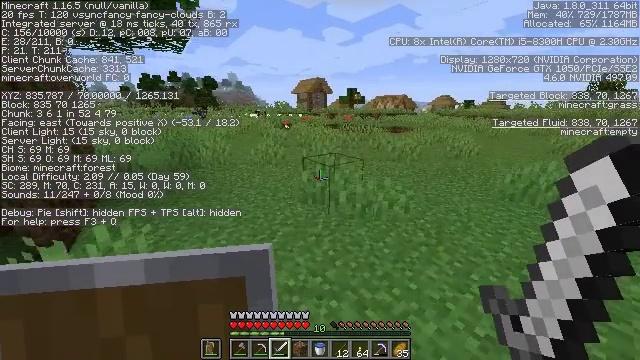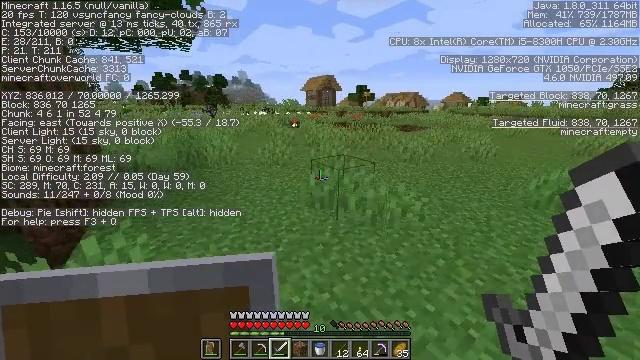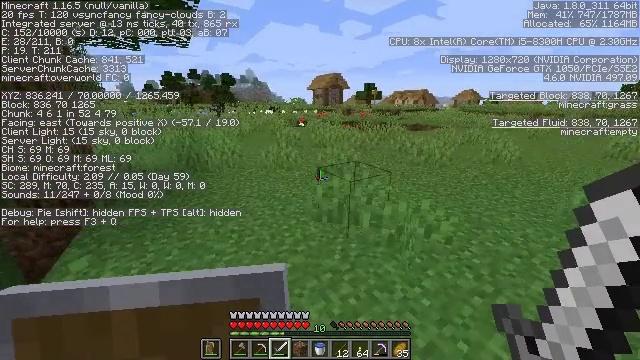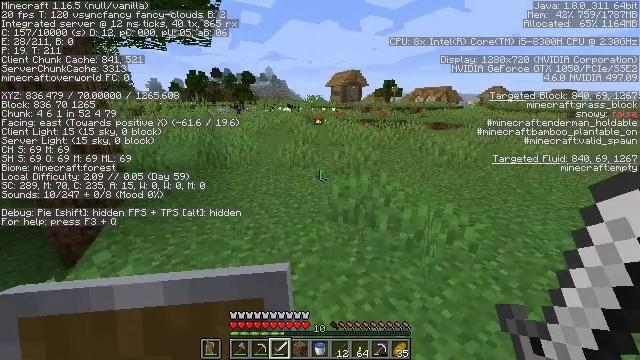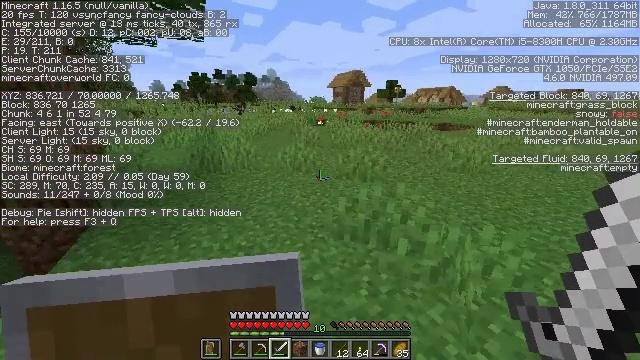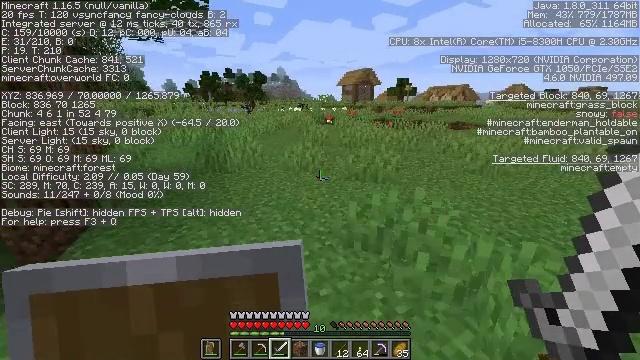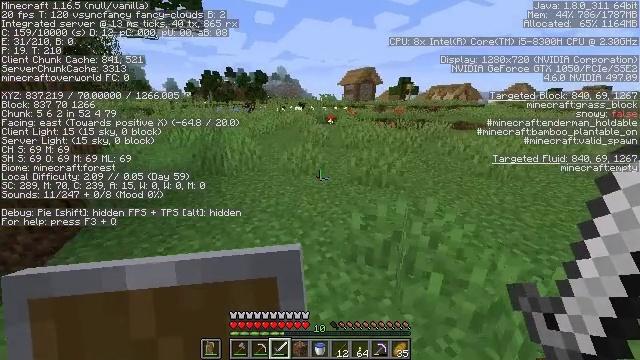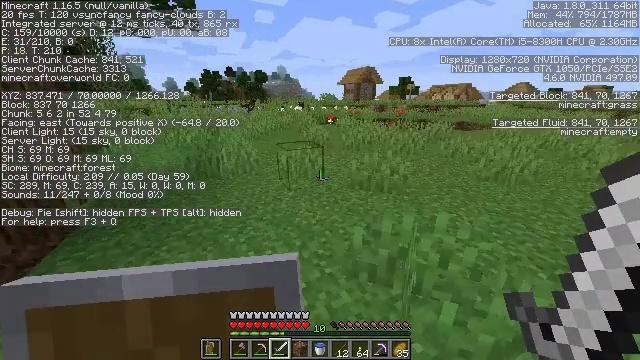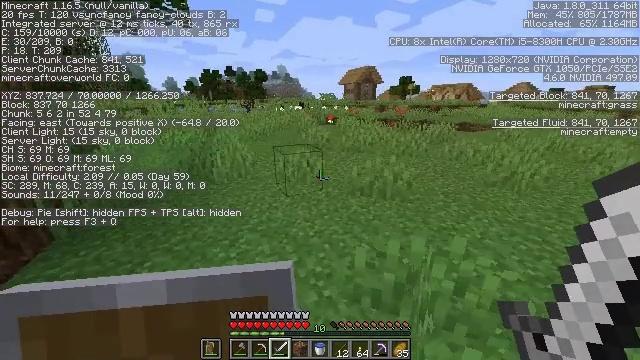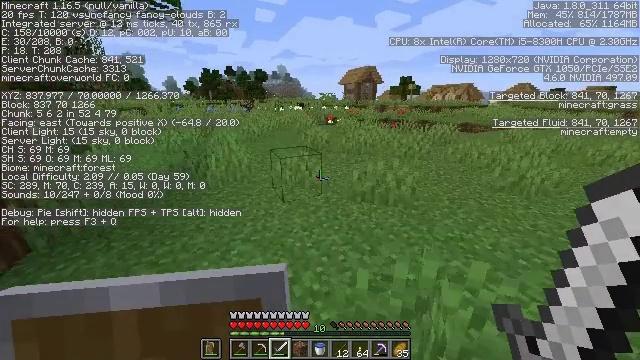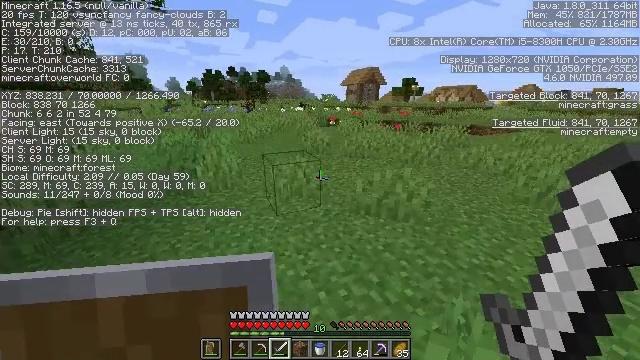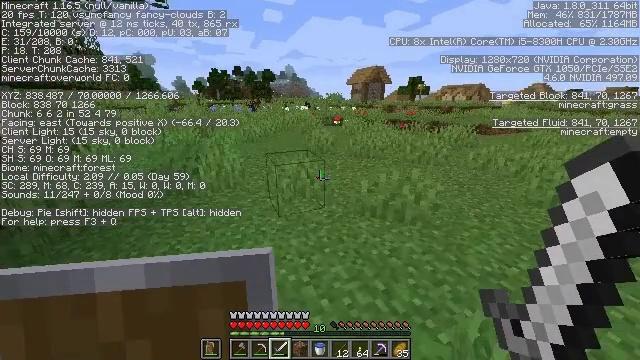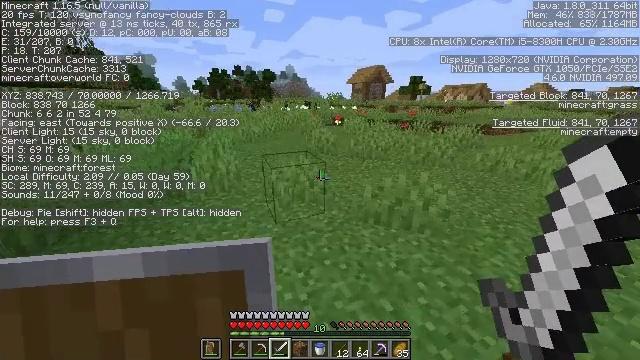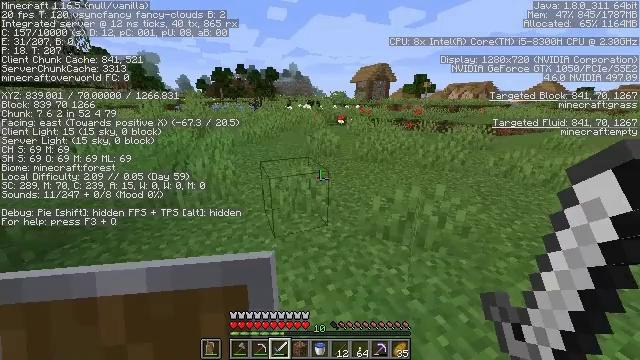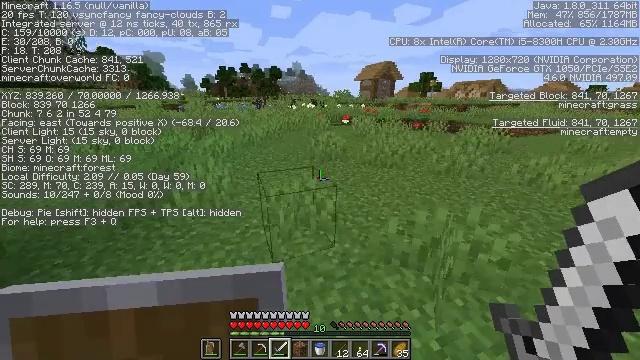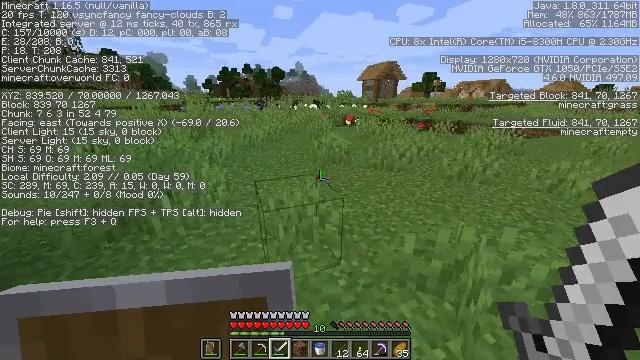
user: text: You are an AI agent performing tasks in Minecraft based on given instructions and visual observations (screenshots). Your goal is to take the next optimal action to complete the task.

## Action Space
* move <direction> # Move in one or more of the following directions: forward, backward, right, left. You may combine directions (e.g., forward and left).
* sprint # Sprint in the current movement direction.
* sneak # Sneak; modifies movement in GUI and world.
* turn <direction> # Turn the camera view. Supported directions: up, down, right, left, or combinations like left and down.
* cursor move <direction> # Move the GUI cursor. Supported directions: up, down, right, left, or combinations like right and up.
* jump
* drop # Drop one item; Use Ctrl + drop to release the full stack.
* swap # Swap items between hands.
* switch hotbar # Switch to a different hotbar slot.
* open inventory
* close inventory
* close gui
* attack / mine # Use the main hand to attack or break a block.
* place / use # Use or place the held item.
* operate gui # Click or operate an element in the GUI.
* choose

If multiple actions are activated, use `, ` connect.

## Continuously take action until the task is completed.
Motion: motion action
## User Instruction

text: Gather the yellow bed by attacking it.
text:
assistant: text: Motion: move forward, sprint, turn left
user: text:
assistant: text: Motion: move forward, sprint, turn left
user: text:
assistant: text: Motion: move forward, sprint, turn left
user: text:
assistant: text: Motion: move forward, sprint
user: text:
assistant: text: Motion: move forward, sprint, turn left
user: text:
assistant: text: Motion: move forward, sprint
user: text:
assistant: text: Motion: move forward
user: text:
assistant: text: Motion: move forward
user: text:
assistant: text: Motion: move forward
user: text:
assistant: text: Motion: move forward
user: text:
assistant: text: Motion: move forward, turn left
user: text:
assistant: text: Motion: move forward
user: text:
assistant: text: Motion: move forward
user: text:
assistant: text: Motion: move forward, turn left
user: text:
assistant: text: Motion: move forward
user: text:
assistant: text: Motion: move forward
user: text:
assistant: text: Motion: move forward
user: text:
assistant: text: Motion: move forward
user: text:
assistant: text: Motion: move forward
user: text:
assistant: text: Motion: move forward
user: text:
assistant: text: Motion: move forward
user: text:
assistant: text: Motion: move forward
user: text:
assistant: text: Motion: move forward, sprint
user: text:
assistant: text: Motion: move forward, sprint
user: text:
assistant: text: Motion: move forward, sprint
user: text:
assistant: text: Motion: move forward, sprint
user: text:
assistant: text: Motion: move forward, sprint
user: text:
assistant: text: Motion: move forward, sprint
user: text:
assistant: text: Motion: move forward, sprint
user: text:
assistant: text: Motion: move forward, sprint